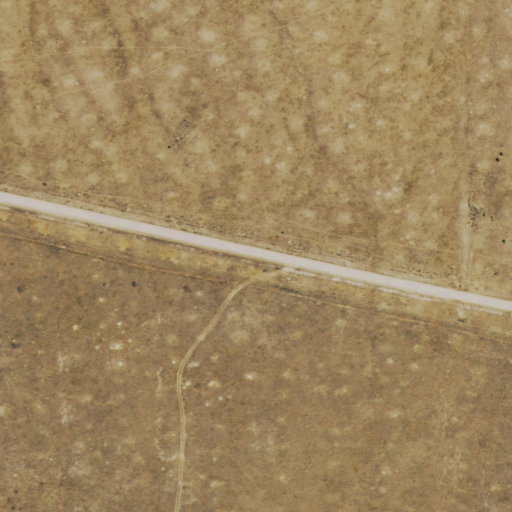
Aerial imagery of mountain in Colorado named John Weller Mesa containing grassland and shrub